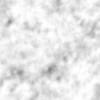
Label: no_change